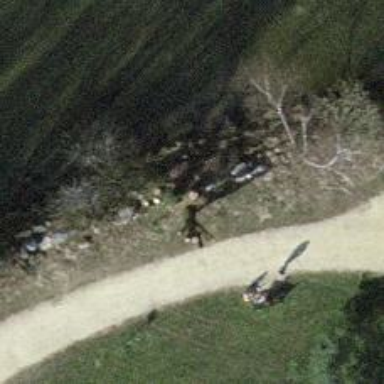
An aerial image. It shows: Broadleaved deciduous tree located in park.